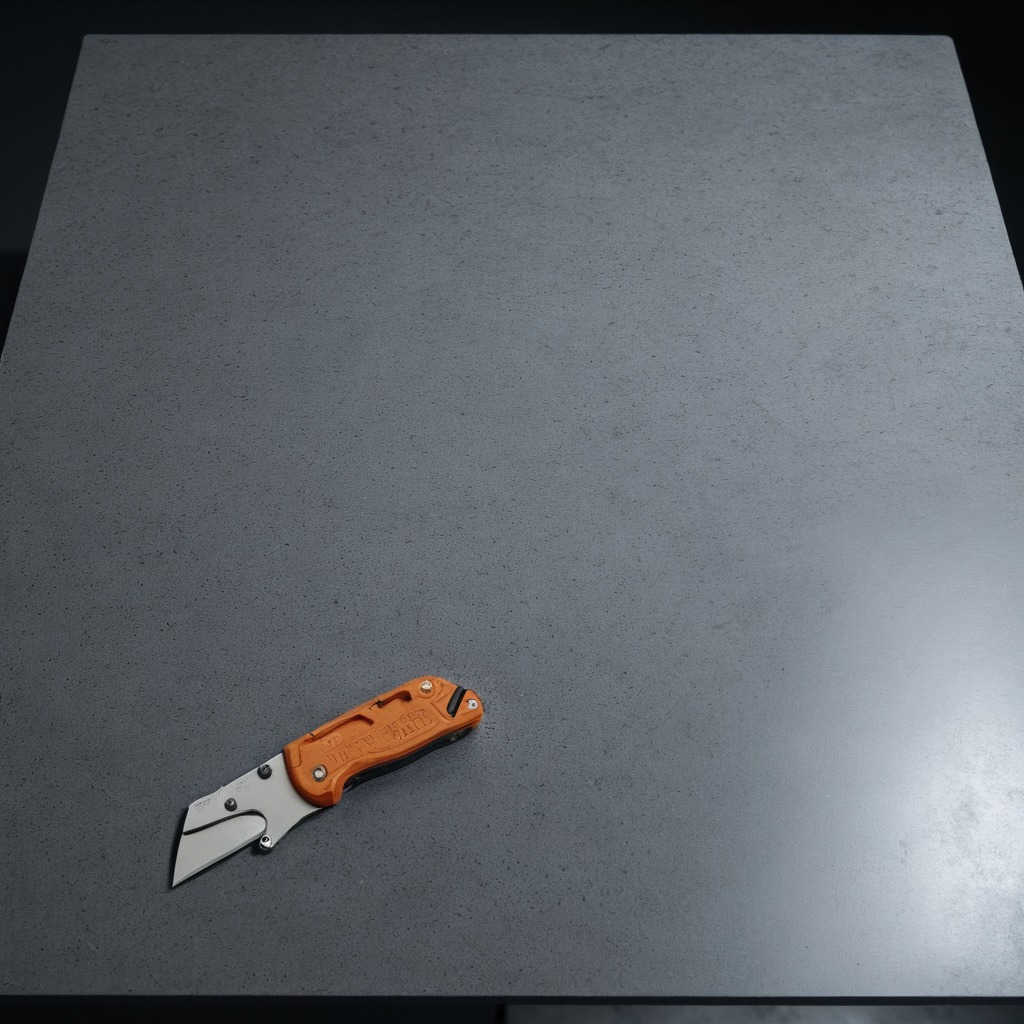
A utility knife is lying on a clean granite table inside a workshop at night.